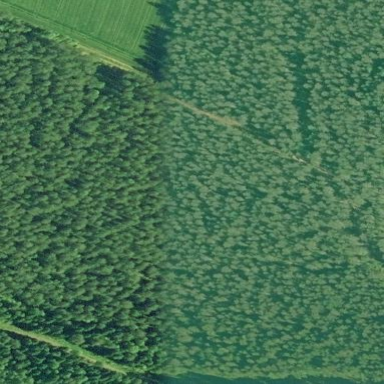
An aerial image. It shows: Forest area.